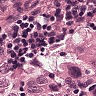
Metastatic tissue present: yes